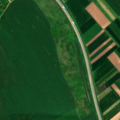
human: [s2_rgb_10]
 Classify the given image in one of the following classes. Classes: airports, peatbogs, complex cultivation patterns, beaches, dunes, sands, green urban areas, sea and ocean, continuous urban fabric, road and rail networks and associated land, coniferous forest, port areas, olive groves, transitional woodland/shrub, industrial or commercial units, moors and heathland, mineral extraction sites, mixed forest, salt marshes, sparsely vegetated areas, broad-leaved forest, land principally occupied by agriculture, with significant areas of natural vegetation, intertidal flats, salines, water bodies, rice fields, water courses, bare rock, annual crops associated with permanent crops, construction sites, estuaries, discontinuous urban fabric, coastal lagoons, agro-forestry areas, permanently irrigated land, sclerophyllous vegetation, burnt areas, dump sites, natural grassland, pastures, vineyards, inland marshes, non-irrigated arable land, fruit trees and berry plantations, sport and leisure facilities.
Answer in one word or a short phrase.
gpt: non-irrigated arable land, broad-leaved forest, transitional woodland/shrub